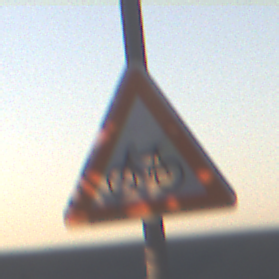
Verkehrszeichen: RadverkehrRechts
Umgebung: Outdoor, RoadRail
Tageszeit: SunriseSunset
Wetter: PartlyCloudy
Licht: Natural
Jahreszeit: NotSpecified
Kontrast: LowContrast